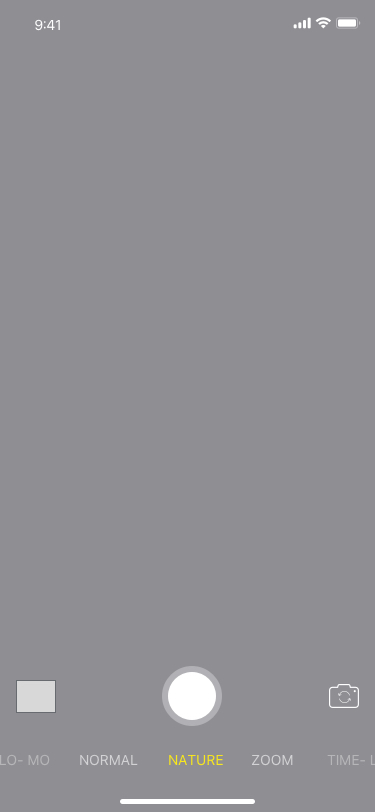
Text in this UI design:
NORMAL
ZOOM
TIME- LAPSE
NATURE
9:41